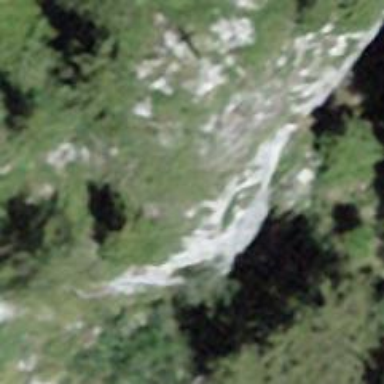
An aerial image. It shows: Cliff in nature.